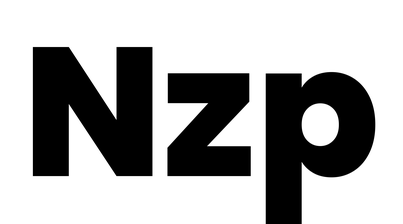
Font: Poppins-ExtraBold